Aerial crown-view tile of a tropical tree (Barro Colorado Island, Panama), acquired 20250217:
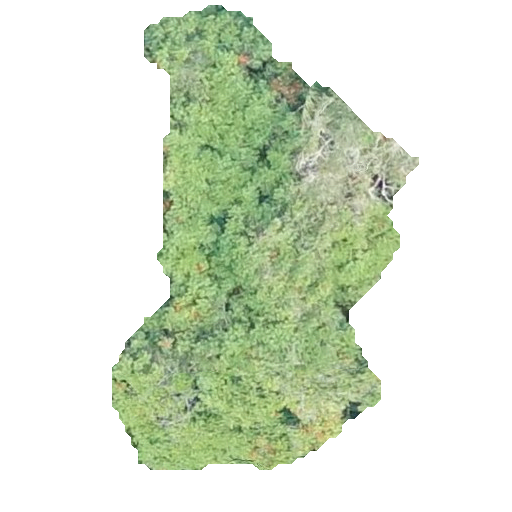
Species: Spondias mombin
GBIF accepted scientific name: Spondias mombin
Crown area: 135.254 m²